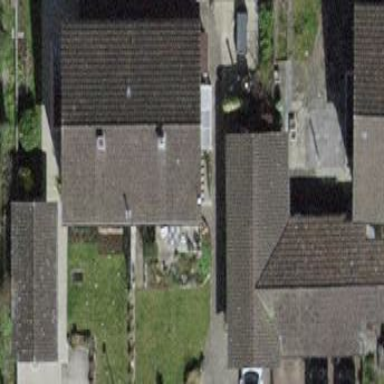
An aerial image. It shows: Building with tile roof.